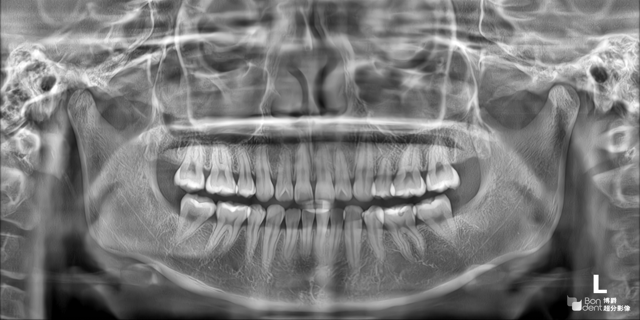
adult